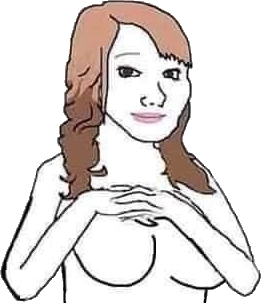
Label: 5_Abusive_Wife